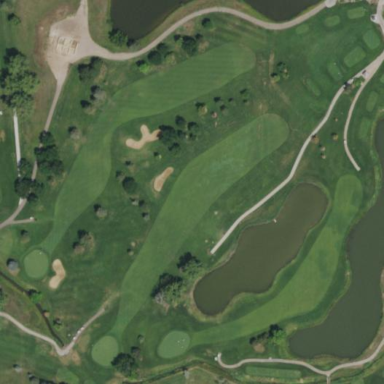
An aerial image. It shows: Area of rough grass used for golf.